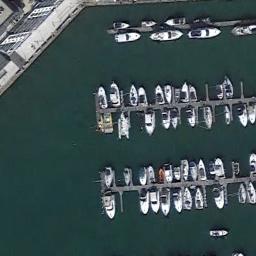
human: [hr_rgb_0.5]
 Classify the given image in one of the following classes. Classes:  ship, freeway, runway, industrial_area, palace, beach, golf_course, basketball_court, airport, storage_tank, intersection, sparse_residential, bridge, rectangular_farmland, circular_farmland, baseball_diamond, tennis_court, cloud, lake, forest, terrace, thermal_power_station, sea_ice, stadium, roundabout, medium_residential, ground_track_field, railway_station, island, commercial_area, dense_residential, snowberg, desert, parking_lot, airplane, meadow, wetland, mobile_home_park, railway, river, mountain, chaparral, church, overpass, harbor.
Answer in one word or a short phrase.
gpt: harbor